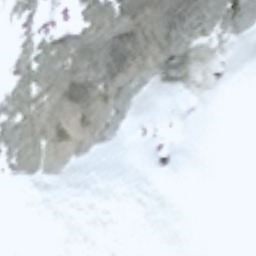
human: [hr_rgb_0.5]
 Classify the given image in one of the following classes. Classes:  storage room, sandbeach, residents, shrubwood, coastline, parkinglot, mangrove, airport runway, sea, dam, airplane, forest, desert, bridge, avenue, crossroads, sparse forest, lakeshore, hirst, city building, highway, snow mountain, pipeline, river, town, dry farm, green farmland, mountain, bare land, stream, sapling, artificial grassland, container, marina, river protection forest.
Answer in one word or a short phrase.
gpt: snow mountain